Question: I have a C library that I need to use in a C++ code, so I need to wrap the whole lib with an 'extern "C"' block. The problem is that the library seems to include a C++ compiled code, so wrapping the whole lib would also wrap that C++ header.

Inside 'lib.h' I only include all the internal headers I want to expose, something like this:
'''
#ifndef LIB_H
#define LIB_H
#include "lib_foo.h"
#include "lib_bar.h"
#include "lib_baz.h"
#endif
'''
So the client will only need to include 'lib.h' to use the lib.
In my first attempt I've done this:
'''
#ifndef LIB_H
#define LIB_H
extern "C" {
#include "lib_foo.h"
#include "lib_bar.h"
#include "lib_baz.h"
}
#endif
'''
But then I get a symbol lookup error when I execute any function inside 'already_compiled_c++.h'.
How can I avoid from applying 'extern "C"' in the 'already_compiled_c++.h' header file?
---
Solved. This was not a problem using 'extern "C"', it was a problem linking the compiled c++ library with gyp correctly: <URL>
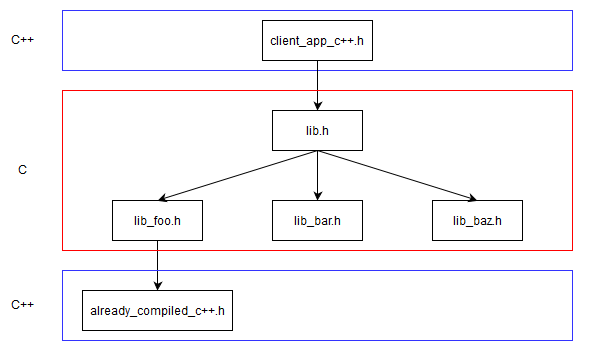
Answer: Note that 'extern C' isn't legal C, so it must only be included hen compiling as C++.
The already_compiled_c++.h header probably contains a guard against multiple includes, so just include it first:
'''
#ifndef LIB_H
#define LIB_H
# This include added so that it won't get marked extern "C" when included by lob_foo.h.
#include <already_compiled_c++.h>
#ifdef __cplusplus
extern "C" {
#endif
#include "lib_foo.h"
#include "lib_bar.h"
#include "lib_baz.h"
#ifdef __cplusplus
}
#endif
#endif
'''
Note: You need to check if 'already_compiled_c++.h' is conditionally included and add the corresponding conditionals.